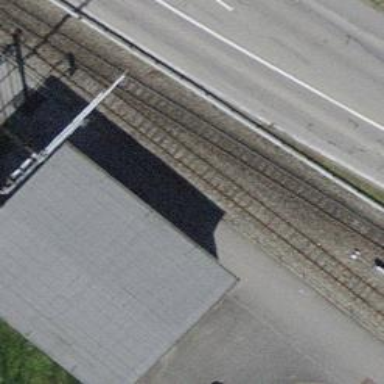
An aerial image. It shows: Narrow-gauge railway track with electrified contact line. The railway has one track.